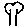
Label: tree